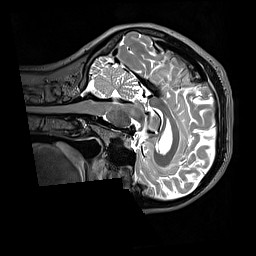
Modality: T2w
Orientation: sagittal
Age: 48
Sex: female
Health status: healthy
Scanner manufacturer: siemens
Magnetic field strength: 3 T
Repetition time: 3.2 s
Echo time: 0.568 s